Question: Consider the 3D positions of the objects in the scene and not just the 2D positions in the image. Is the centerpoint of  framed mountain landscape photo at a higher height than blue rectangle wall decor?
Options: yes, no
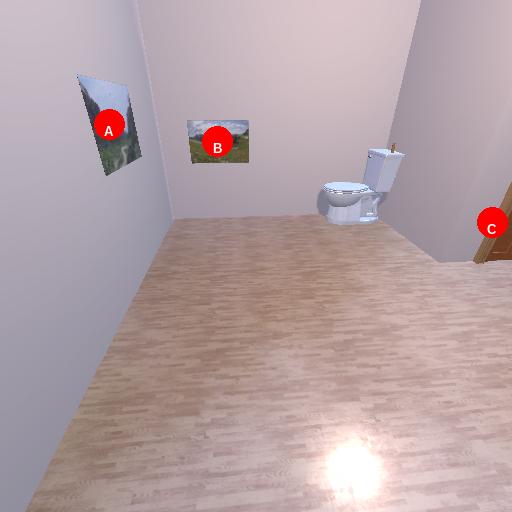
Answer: yes